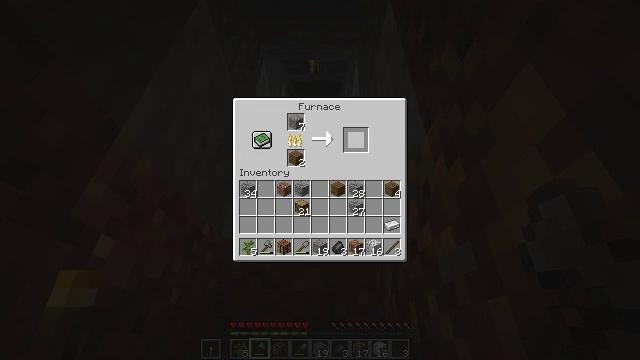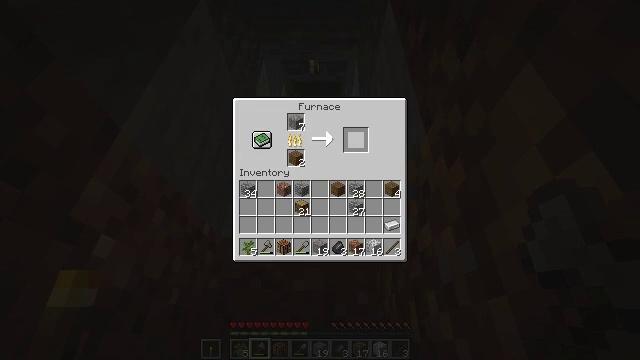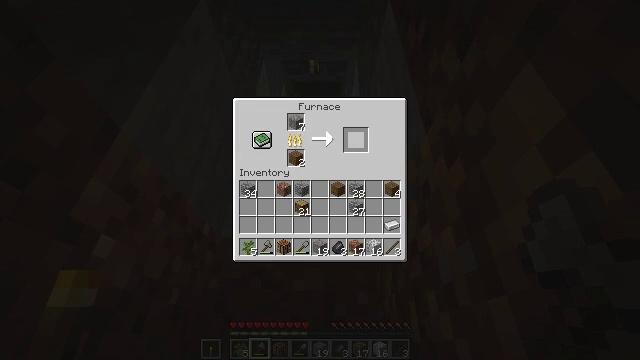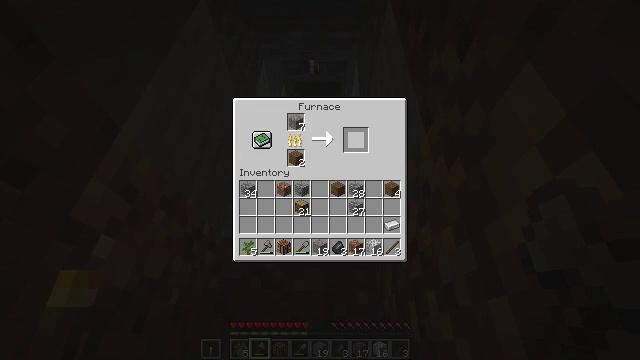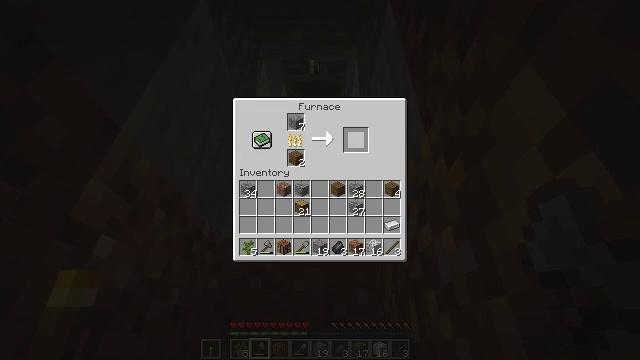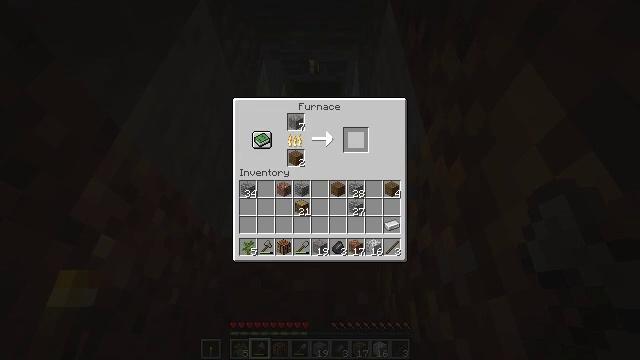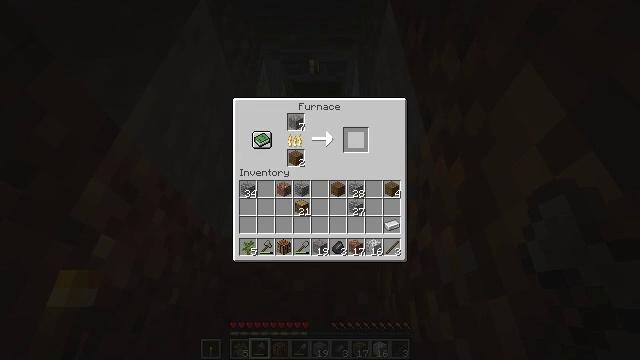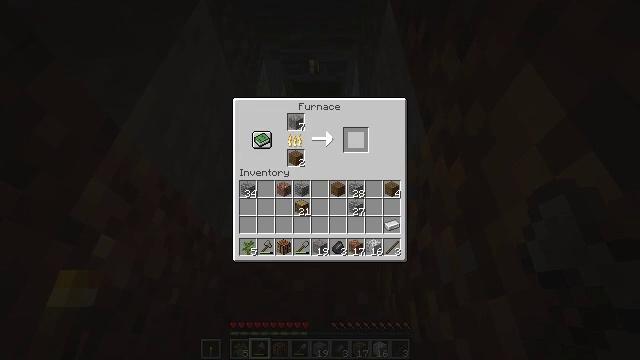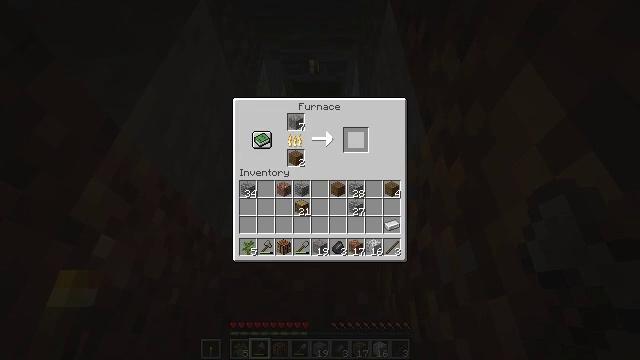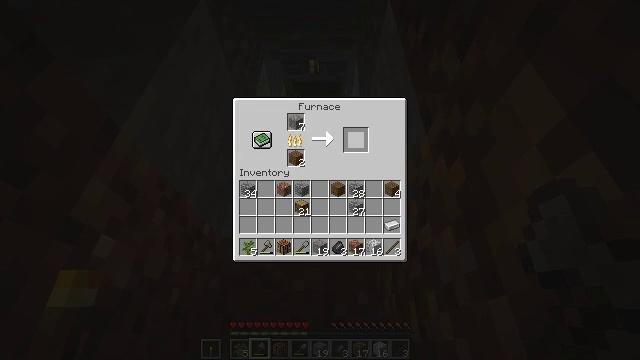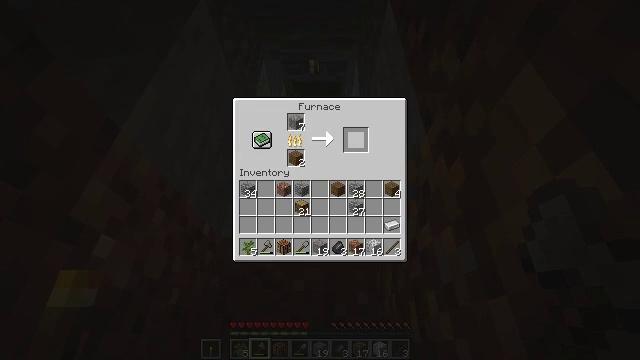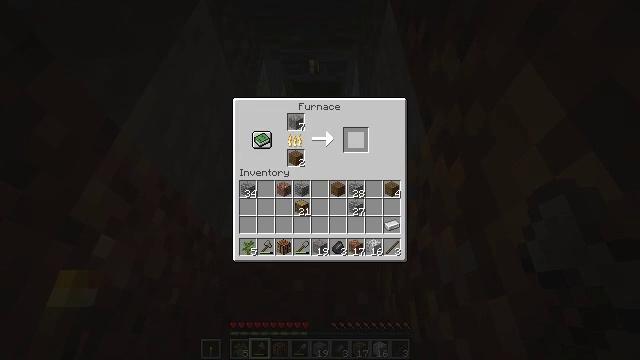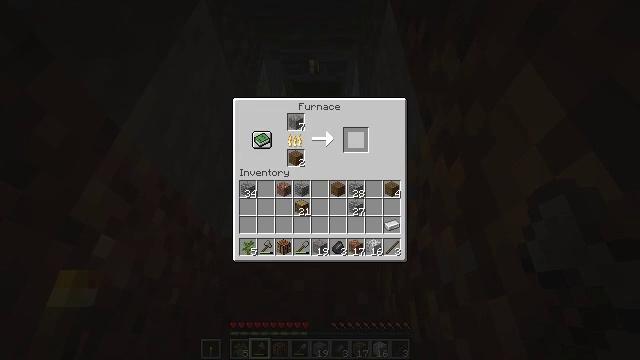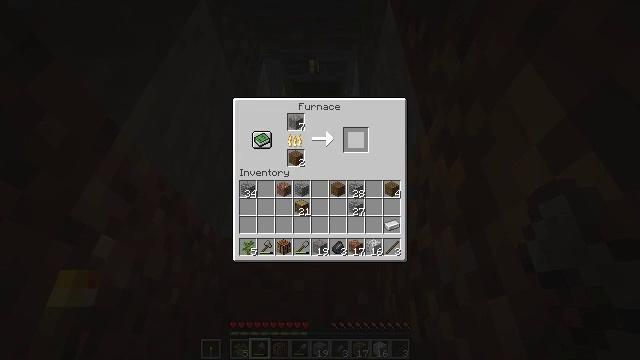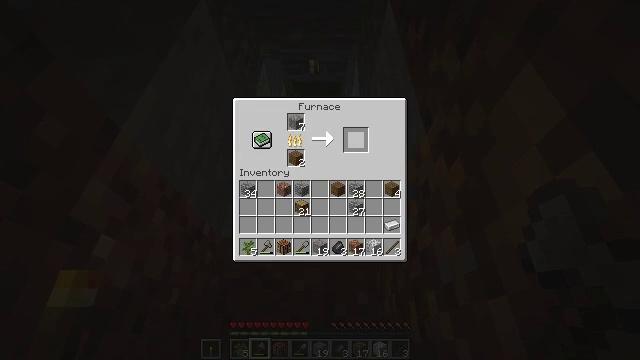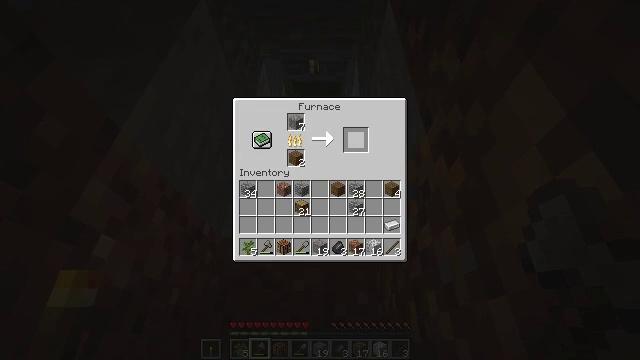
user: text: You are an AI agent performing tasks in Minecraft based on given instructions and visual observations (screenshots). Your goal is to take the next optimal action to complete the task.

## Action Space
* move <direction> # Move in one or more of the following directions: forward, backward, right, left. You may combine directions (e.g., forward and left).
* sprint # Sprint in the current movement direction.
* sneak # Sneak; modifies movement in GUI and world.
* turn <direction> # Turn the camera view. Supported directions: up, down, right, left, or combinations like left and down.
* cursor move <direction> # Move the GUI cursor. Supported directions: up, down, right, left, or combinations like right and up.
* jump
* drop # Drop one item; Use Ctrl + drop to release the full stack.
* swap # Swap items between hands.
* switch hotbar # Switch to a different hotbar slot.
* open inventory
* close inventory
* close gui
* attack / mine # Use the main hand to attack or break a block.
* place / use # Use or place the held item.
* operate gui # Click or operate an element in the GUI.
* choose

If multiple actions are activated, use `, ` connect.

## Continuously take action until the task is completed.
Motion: motion action
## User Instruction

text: Smelt an iron ingot.
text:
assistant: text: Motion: sneak
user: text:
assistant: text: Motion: sneak
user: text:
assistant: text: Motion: sneak
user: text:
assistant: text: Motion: sneak
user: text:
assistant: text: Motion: sneak
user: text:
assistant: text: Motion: sneak
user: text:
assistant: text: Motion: sneak
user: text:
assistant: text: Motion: sneak
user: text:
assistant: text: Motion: sneak
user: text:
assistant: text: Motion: sneak
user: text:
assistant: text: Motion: sneak
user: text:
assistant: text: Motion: sneak
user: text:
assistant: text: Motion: sneak
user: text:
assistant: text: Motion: sneak
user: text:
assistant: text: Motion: sneak
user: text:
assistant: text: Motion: sneak
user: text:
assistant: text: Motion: sneak
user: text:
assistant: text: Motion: sneak
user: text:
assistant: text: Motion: sneak
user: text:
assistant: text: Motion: sneak
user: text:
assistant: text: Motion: sneak
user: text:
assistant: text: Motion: sneak
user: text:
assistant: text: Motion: sneak
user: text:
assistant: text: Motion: sneak
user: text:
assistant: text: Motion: sneak
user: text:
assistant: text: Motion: sneak
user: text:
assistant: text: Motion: sneak
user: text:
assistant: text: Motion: sneak
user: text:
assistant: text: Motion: sneak
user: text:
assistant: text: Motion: sneak